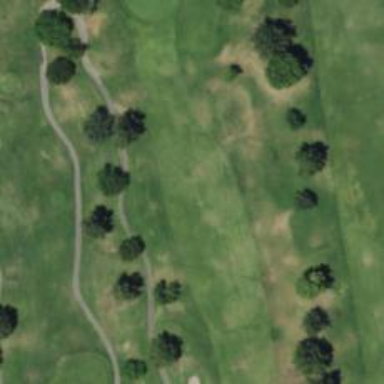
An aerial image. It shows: Golf fairway in the image.